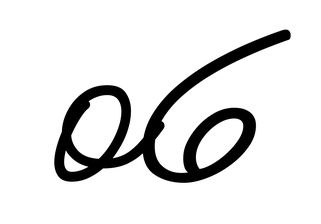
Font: MeowScript-Regular